Brain MRI, t1w sequence, axial 2D slice.
Patient: age 33, sex F, weight 95 kg, height 1.95 m
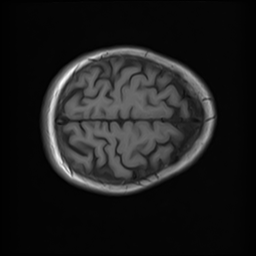